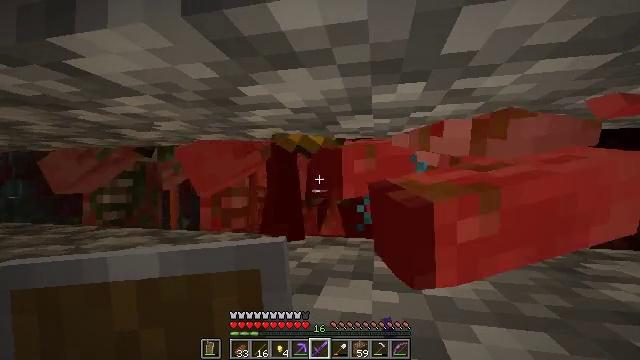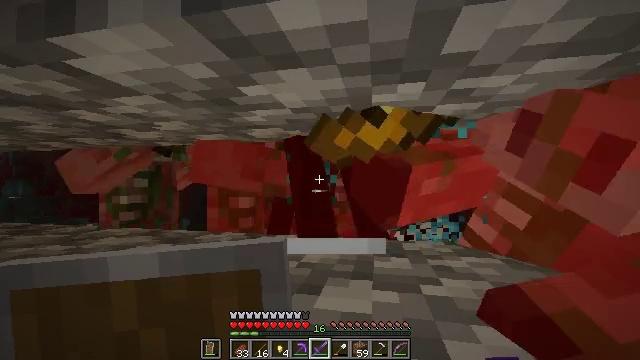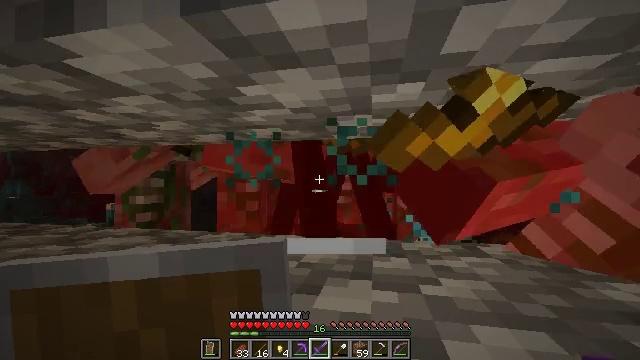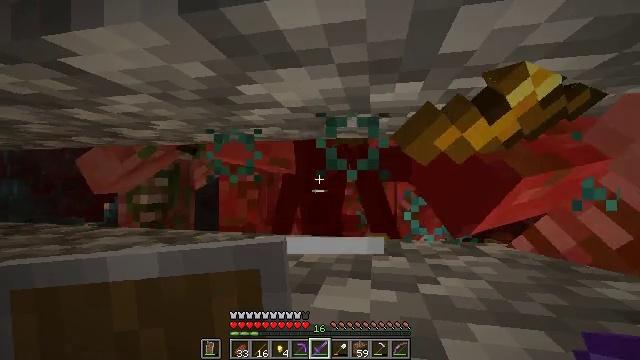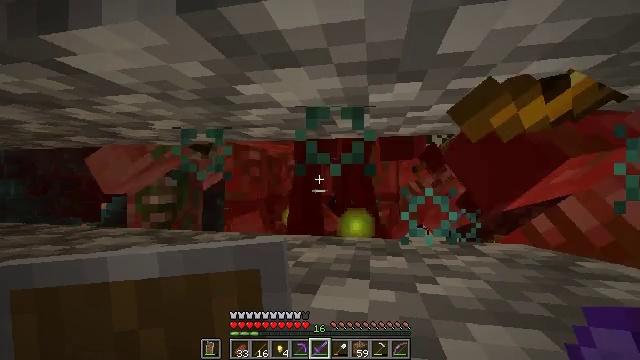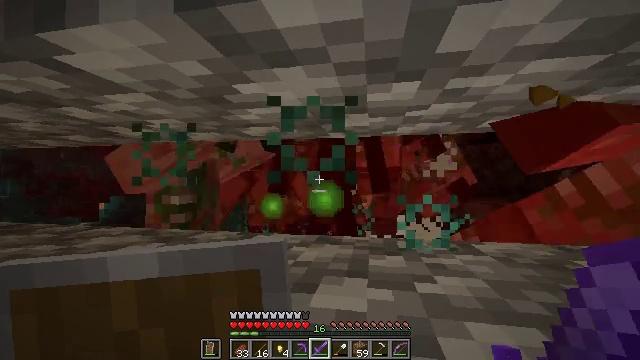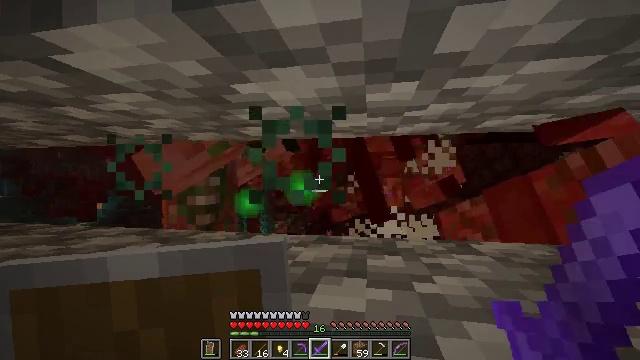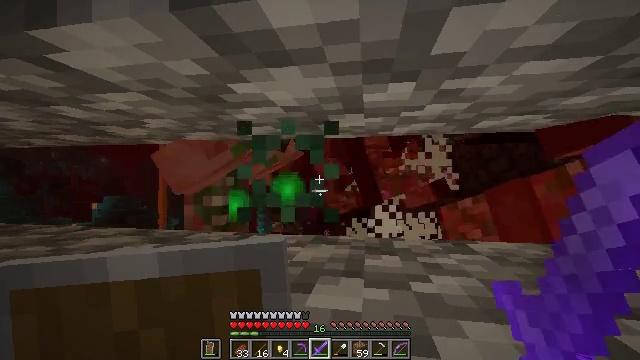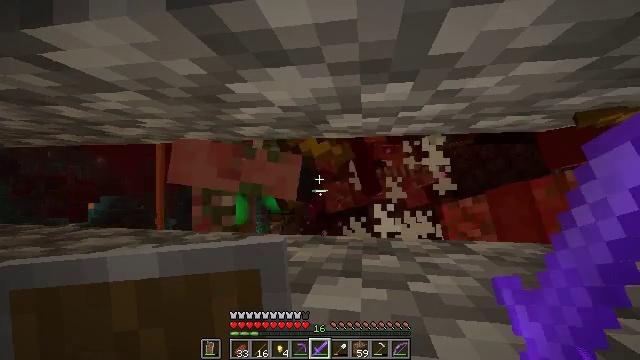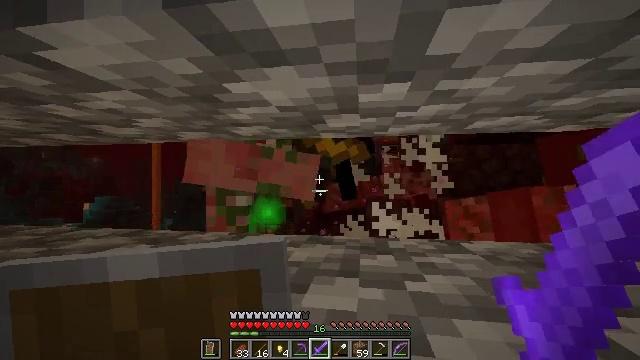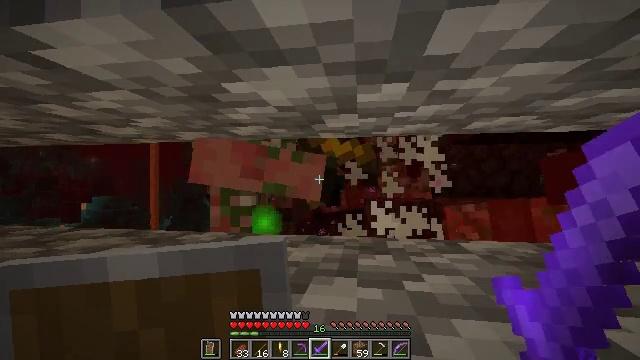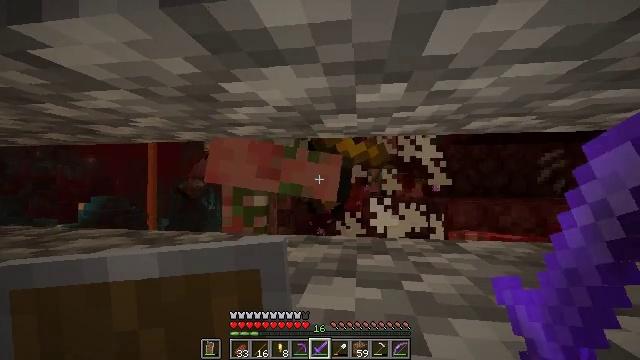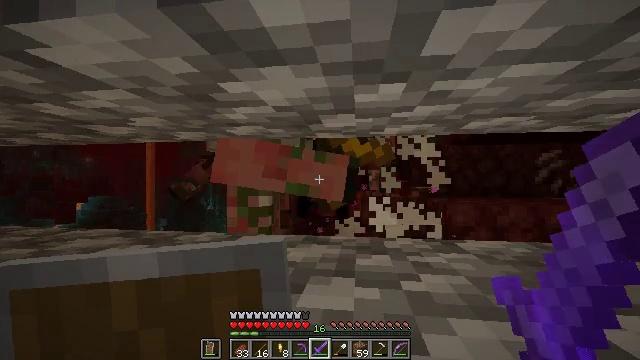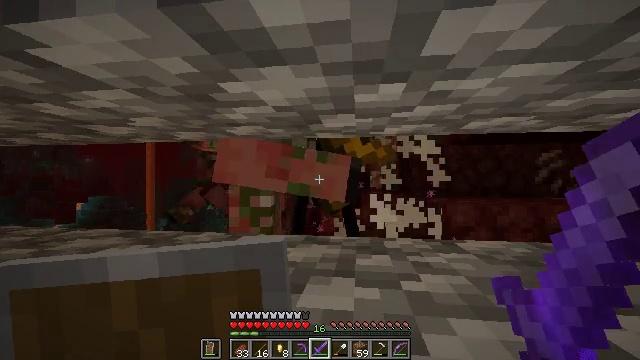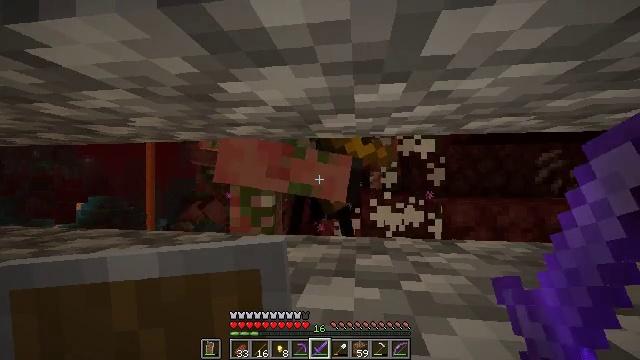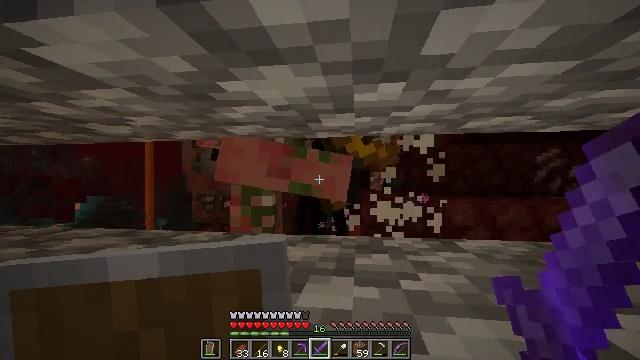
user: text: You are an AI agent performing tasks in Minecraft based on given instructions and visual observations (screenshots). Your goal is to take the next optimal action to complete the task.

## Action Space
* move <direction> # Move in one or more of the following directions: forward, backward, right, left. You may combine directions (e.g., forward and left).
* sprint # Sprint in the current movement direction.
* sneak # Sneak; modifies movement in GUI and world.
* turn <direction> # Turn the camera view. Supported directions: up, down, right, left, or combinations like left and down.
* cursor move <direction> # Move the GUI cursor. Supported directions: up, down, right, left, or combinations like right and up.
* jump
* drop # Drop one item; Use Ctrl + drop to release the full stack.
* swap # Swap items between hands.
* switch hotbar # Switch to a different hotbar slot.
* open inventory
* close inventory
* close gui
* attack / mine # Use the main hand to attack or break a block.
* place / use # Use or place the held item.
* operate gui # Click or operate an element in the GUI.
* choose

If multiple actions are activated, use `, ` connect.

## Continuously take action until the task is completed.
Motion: motion action
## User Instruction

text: Combat the zombified piglin.
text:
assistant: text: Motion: sneak
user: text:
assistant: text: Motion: sneak
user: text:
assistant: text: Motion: sneak
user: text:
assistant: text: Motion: sneak
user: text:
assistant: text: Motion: sneak
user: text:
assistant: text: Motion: sneak
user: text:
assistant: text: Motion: sneak
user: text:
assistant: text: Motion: sneak
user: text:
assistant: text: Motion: sneak
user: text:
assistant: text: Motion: sneak
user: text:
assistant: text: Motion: sneak
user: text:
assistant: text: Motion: sneak
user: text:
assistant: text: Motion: sneak
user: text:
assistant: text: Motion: sneak
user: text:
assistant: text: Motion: sneak
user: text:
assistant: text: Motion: sneak
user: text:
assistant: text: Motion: sneak
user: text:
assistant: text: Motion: sneak
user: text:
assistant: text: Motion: sneak
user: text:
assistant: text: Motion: sneak
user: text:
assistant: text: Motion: sneak
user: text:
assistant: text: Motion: sneak
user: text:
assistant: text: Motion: sneak
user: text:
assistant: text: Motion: sneak
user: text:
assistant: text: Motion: sneak
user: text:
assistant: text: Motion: sneak
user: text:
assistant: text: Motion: sneak
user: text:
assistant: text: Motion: sneak
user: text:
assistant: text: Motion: sneak
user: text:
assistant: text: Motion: sneak, attack / mine